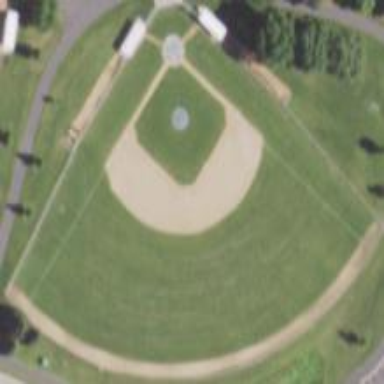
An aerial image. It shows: Baseball pitch enclosed by fence.